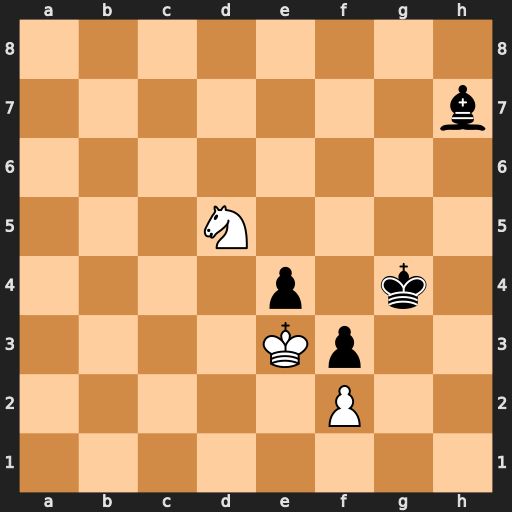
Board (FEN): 8/7b/8/3N4/4p1k1/4Kp2/5P2/8
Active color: w
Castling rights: -
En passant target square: -
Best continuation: Nf6+ Kg5 Nxh7+